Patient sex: F
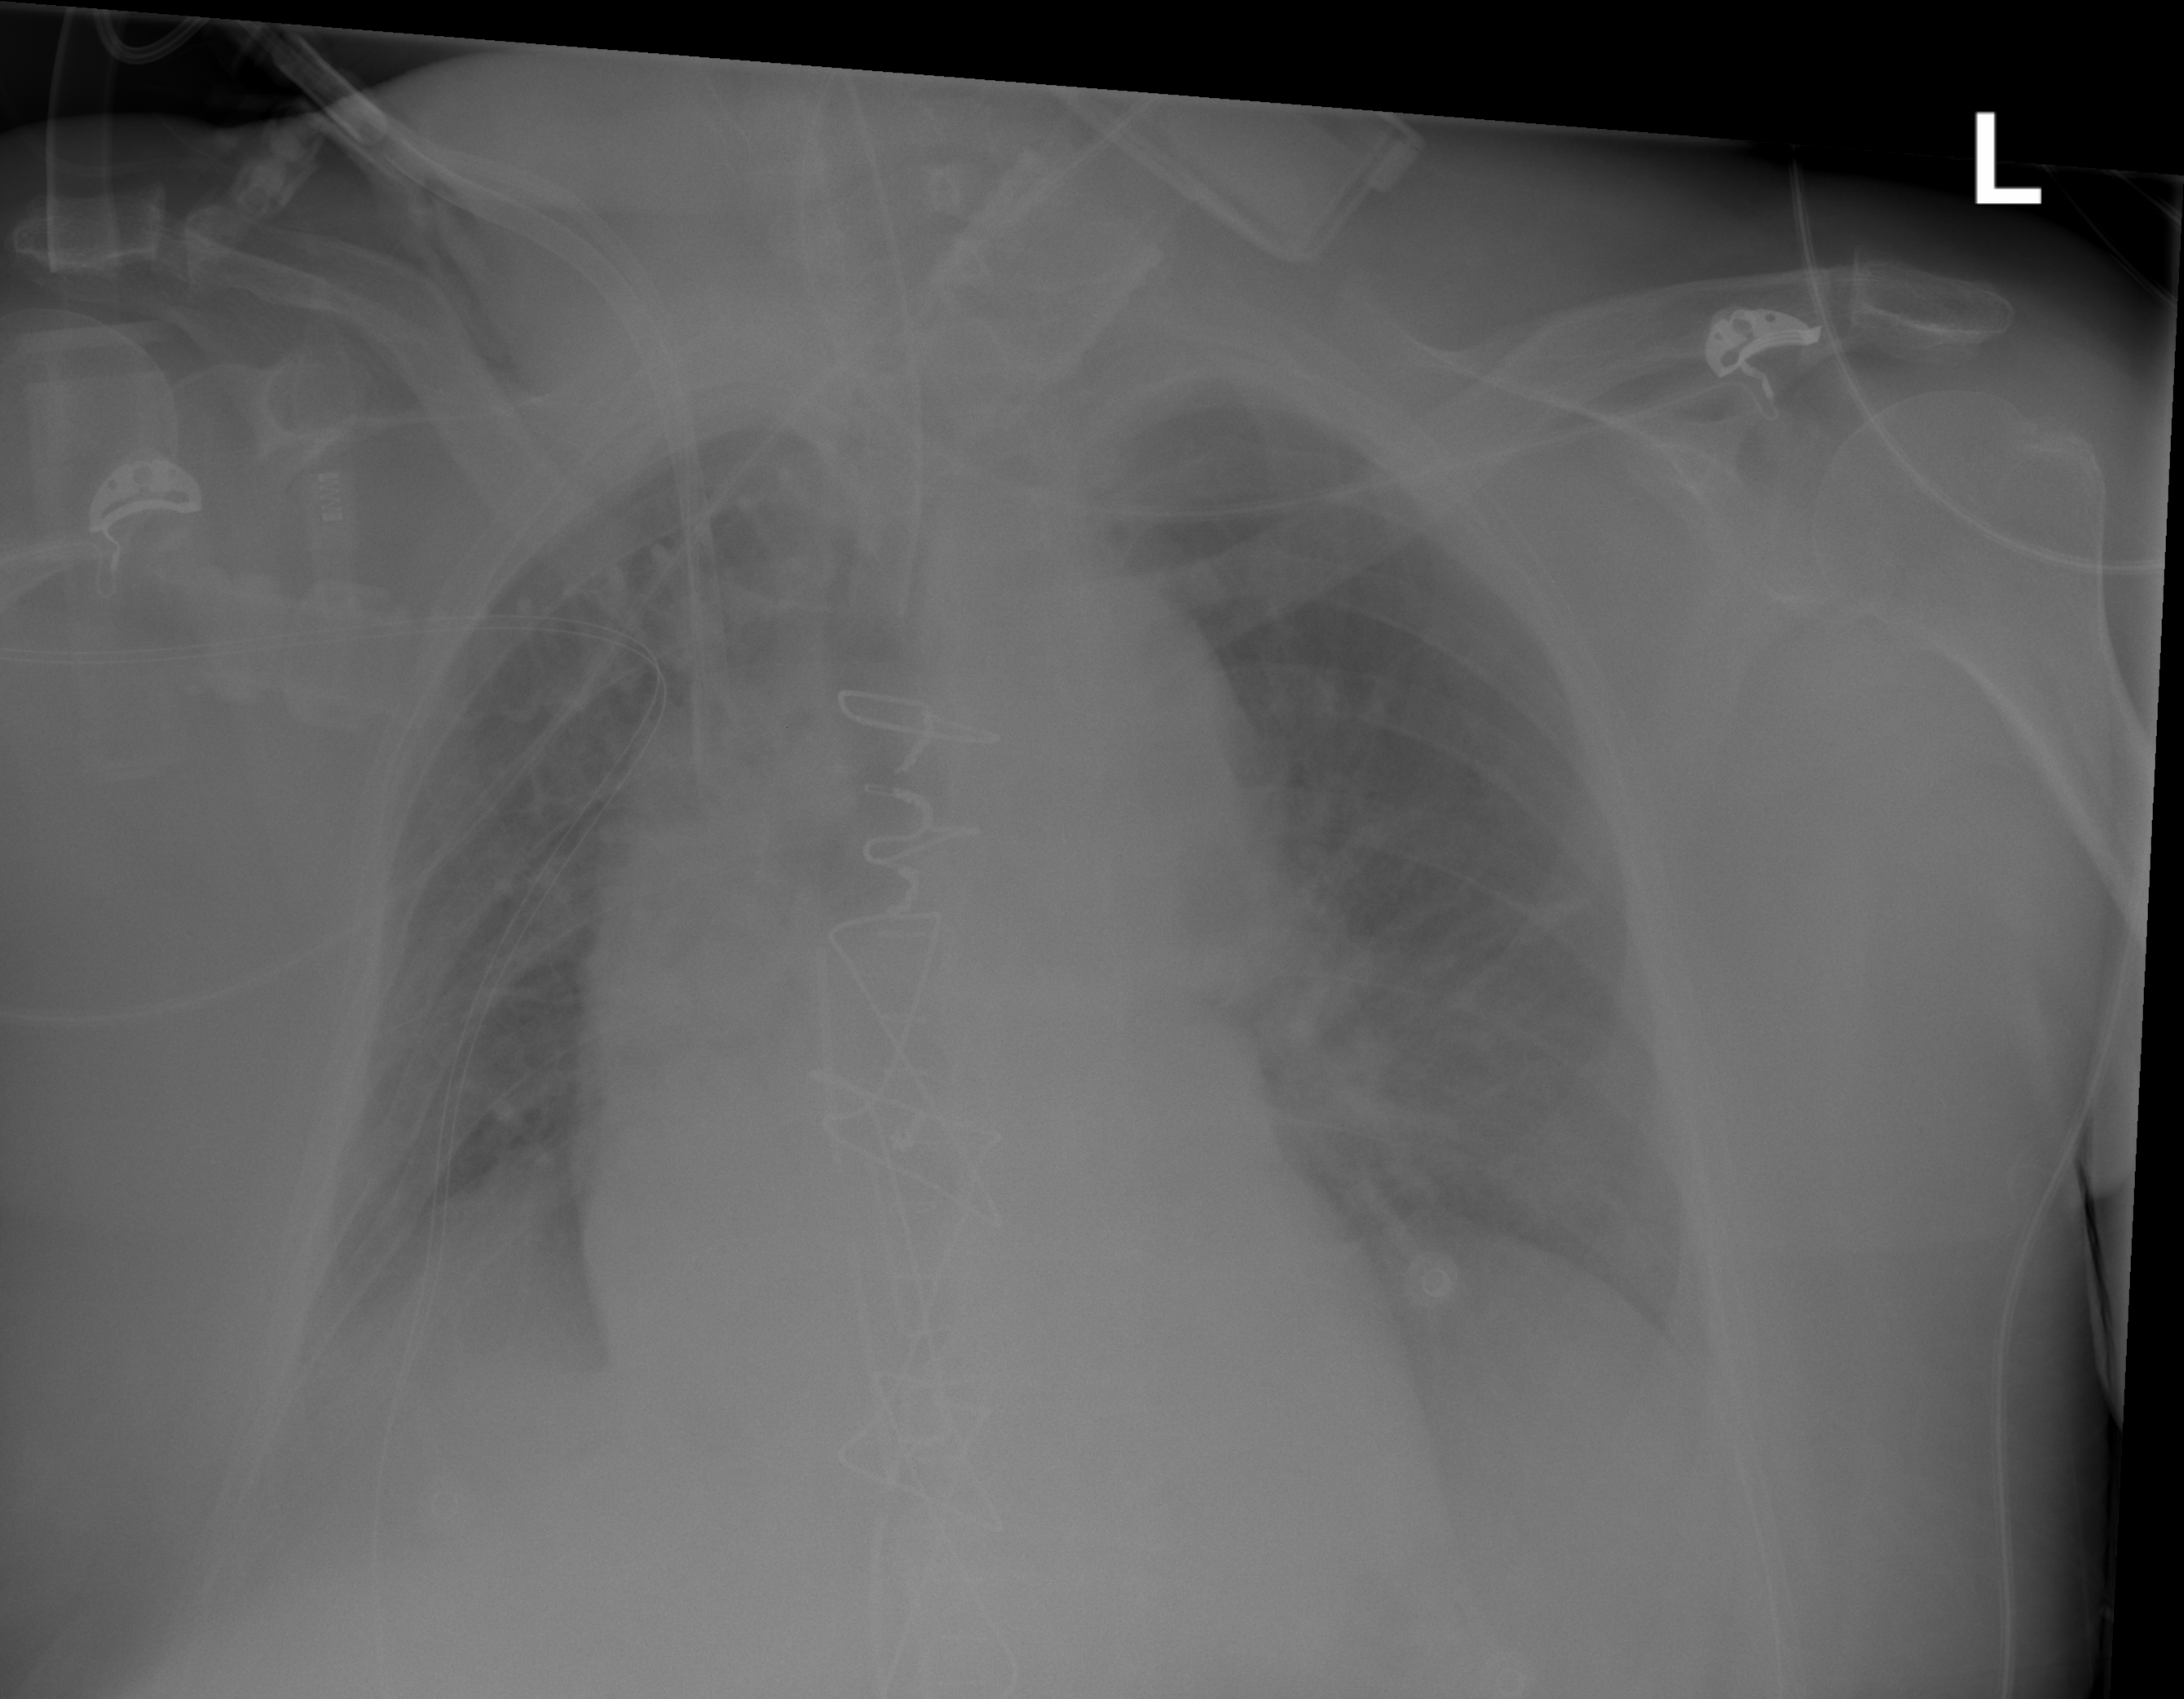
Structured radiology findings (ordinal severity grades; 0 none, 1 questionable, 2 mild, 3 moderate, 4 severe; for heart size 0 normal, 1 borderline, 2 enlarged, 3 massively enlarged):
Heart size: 2
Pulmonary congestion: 2
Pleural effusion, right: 1
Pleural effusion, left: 1
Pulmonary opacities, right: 2
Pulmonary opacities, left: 2
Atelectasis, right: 0
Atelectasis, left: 0